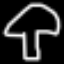
Label: mushroom